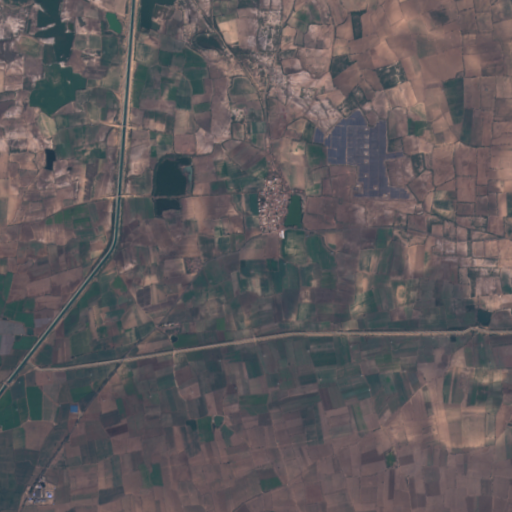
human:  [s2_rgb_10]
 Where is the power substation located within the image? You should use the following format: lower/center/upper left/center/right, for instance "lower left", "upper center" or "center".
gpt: The power substation is located in the center right of the image.
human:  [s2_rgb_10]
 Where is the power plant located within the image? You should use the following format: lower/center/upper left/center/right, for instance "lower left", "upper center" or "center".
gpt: There is no power plant in the image.